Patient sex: M
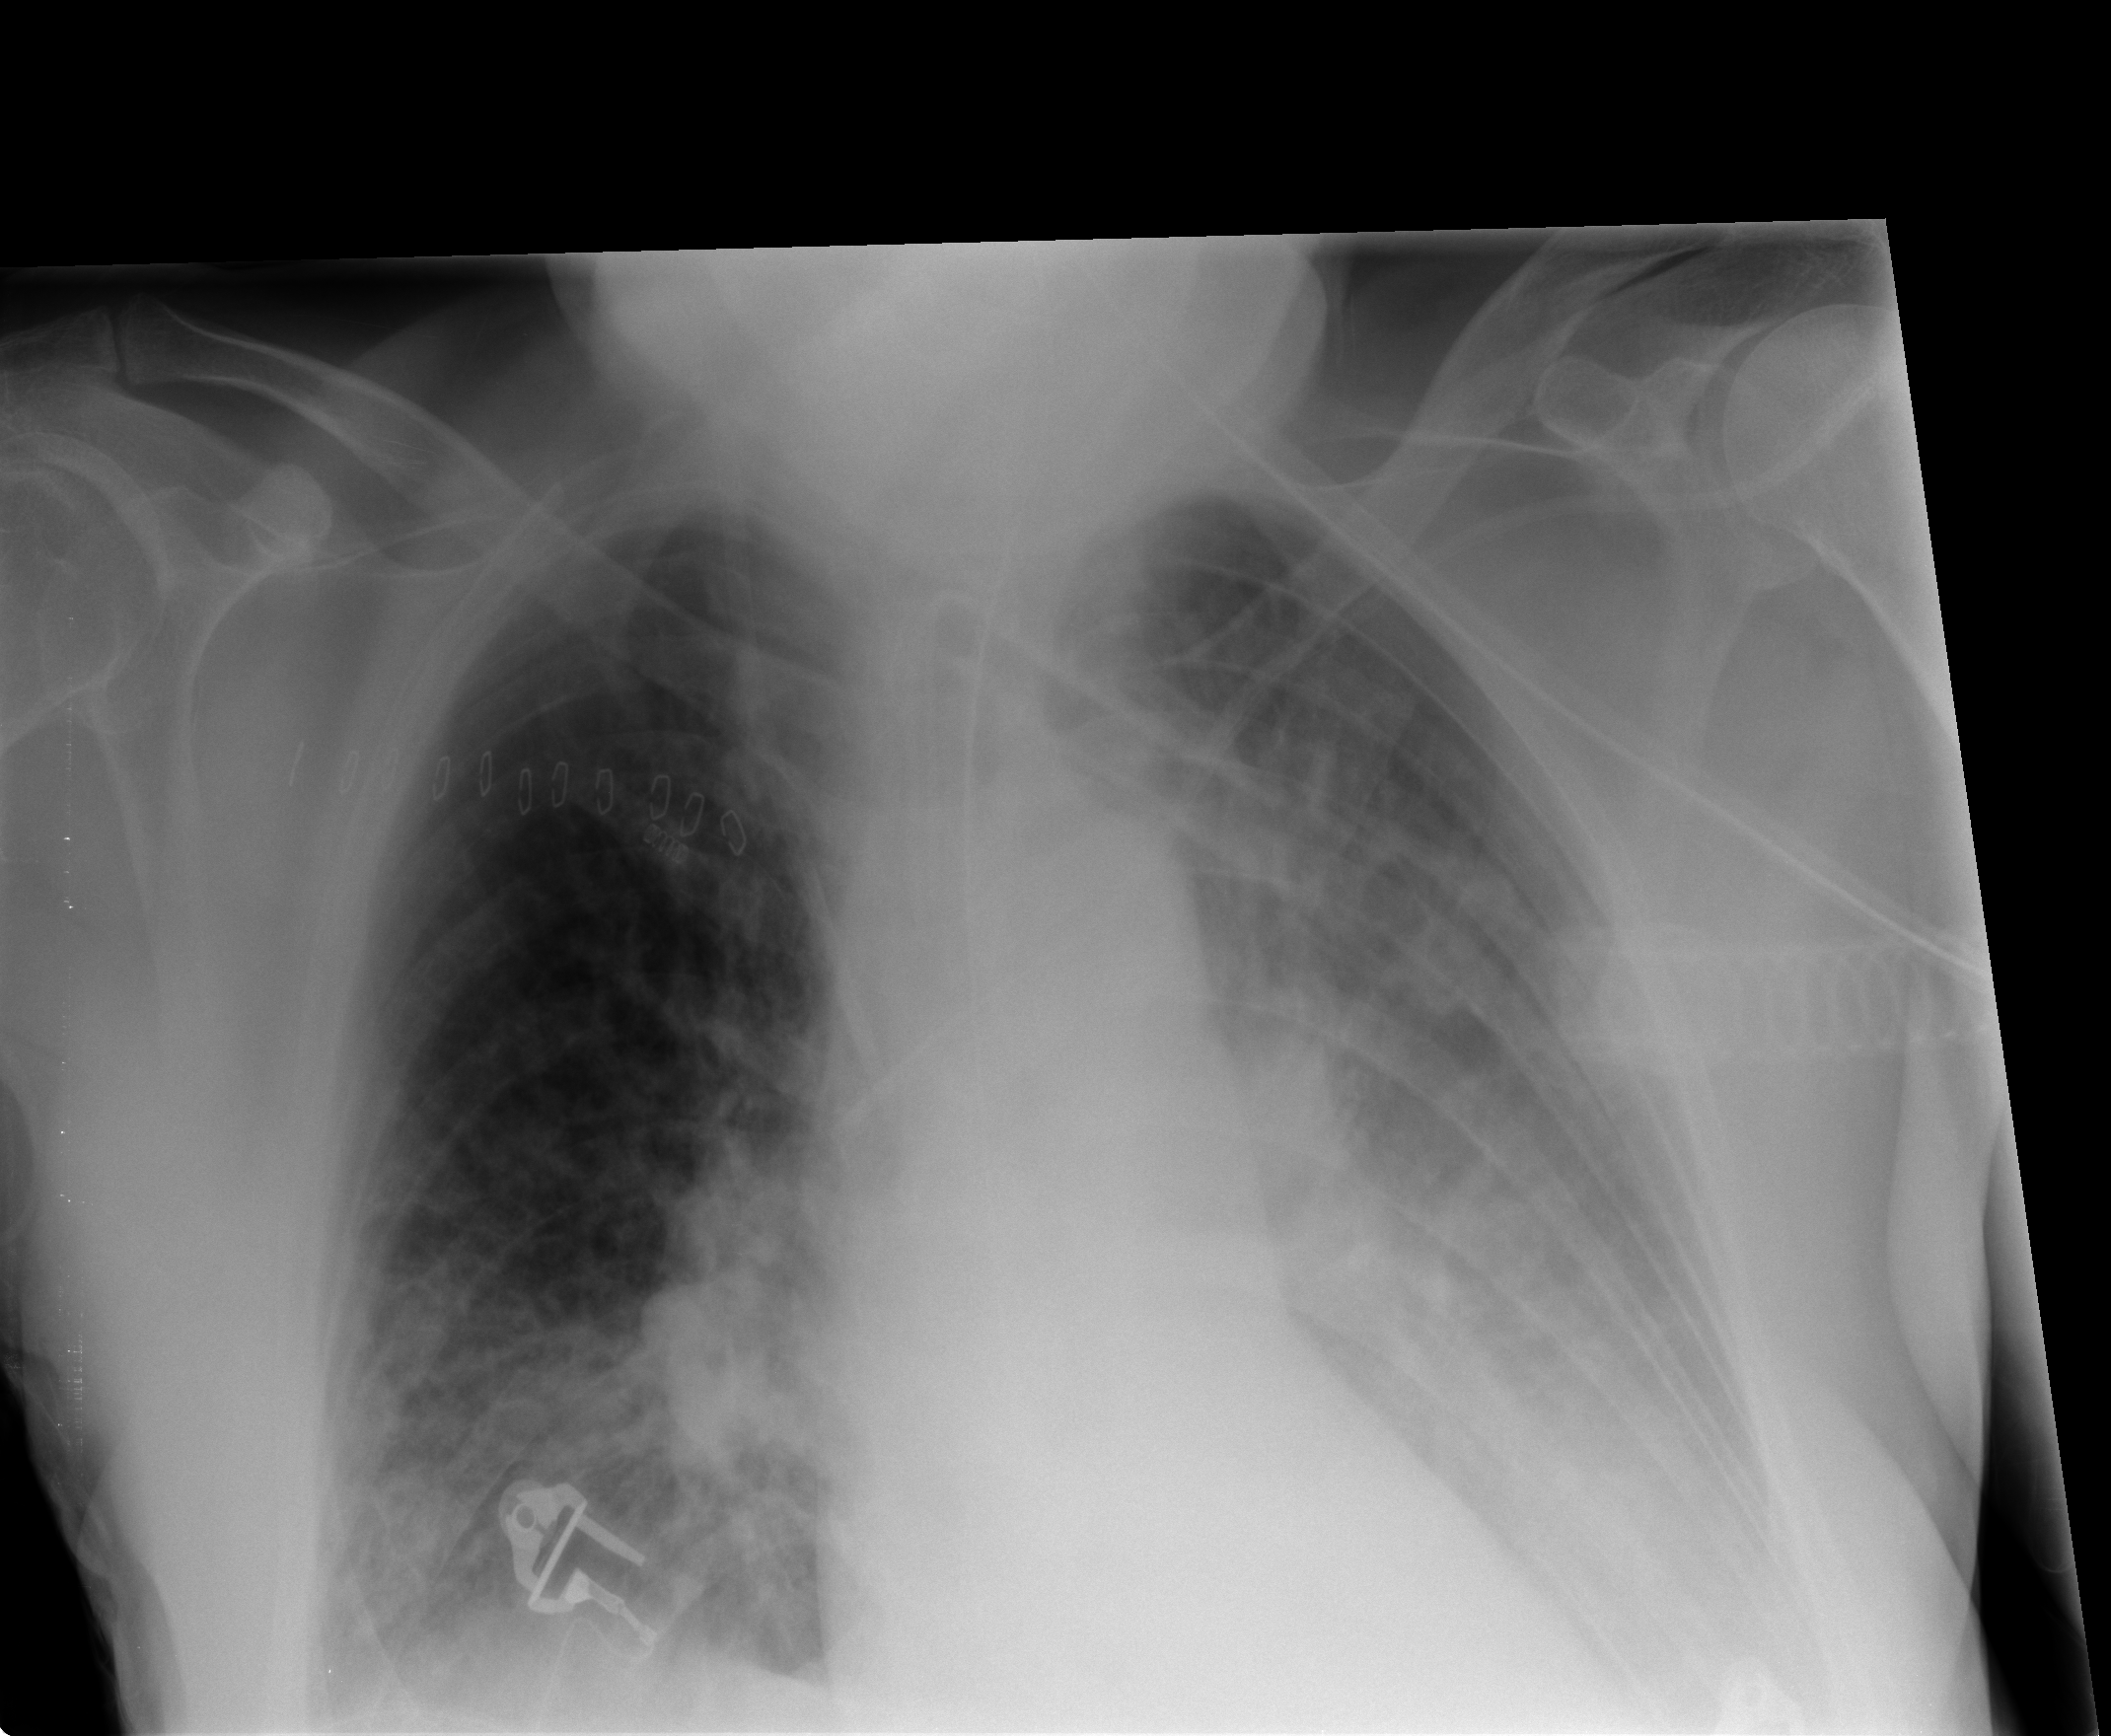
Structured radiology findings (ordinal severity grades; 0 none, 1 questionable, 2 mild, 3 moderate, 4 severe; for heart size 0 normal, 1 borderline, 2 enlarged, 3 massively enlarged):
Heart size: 0
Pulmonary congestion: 1
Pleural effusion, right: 1
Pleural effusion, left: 3
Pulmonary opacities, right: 0
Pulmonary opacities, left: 1
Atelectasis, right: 2
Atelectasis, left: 2